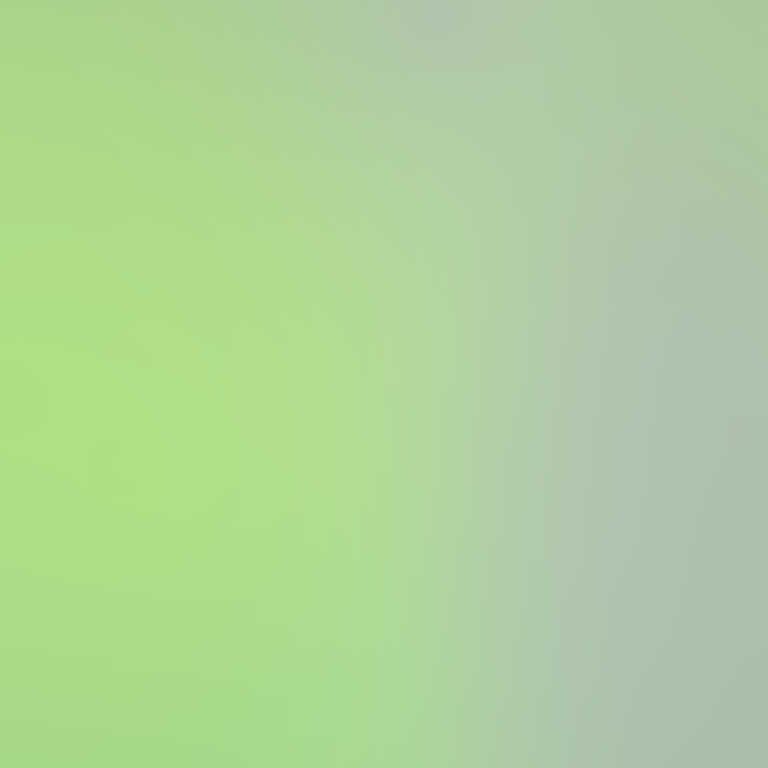
Abstract light effect, smooth gradient from soft green to pale gray, calm atmosphere, diffuse light, no room, no furniture, no objects.